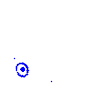
Particle: kaon